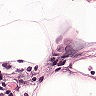
Metastatic tissue present: no